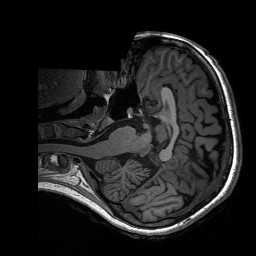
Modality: T1w
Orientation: axial
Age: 25
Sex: female
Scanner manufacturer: siemens
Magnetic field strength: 3 T
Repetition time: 2.3 s
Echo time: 0.00197 s